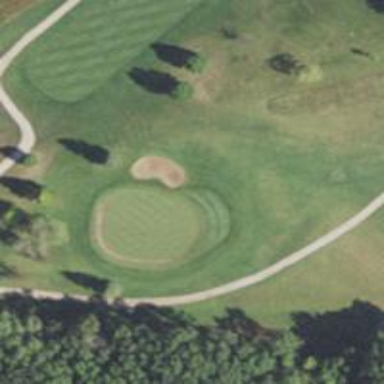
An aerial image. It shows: Golf hole.